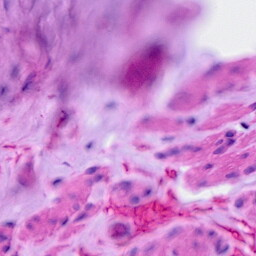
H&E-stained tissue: Ovarian